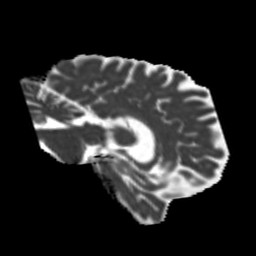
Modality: MD
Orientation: sagittal
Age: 58
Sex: male
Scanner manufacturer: siemens
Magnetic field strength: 3 T
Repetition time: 5.25 s
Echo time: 0.08 s